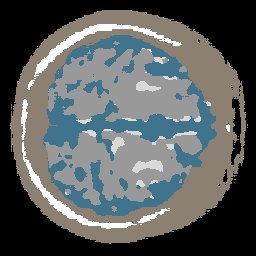
Label: no_lesion